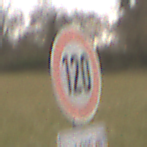
Verkehrszeichen: Geschwindigkeit120
Zusatzzeichen unten: LaengeEinerStrecke5
Umgebung: Outdoor, Nature
Tageszeit: Midday
Wetter: Overcast
Licht: Natural
Jahreszeit: NotSpecified
Kontrast: LowContrast